Field crop: maize
Growth stage: 2
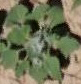
Species: chenopodium